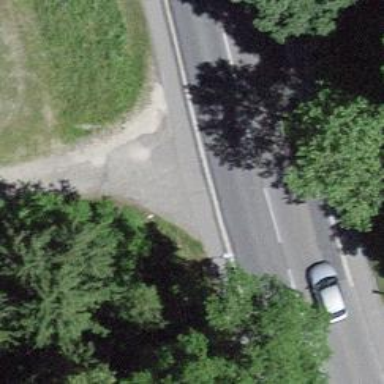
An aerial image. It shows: Secondary road with cycle track alongside.